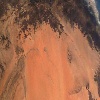
Label: land